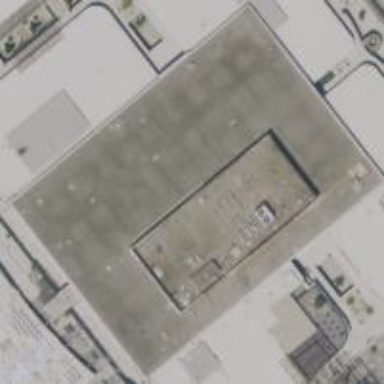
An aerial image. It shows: Department store.